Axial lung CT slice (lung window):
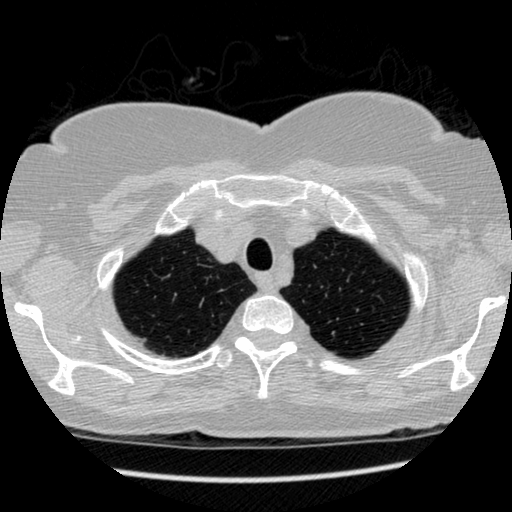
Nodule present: no